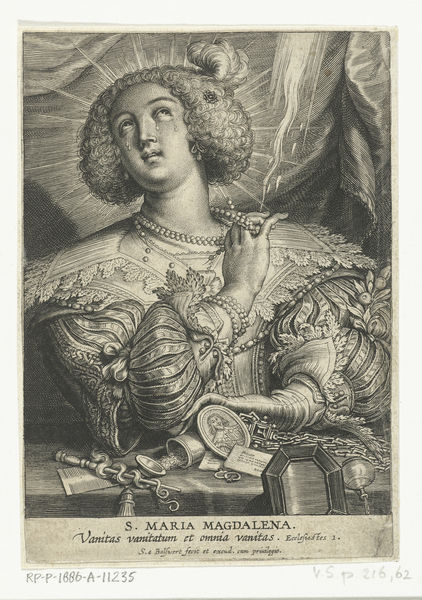
Titel: Maria Magdalena ontdoet zich van haar rijkdom
Künstler: Schelte Adamsz. Bolswert
Standort: Amsterdam
Institution: Rijksmuseum
Schlagwörter: frau, bild, kette, stich, tränen